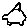
Label: car